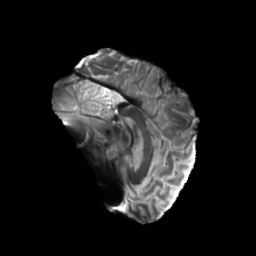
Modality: T2w
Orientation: sagittal
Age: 27
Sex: male
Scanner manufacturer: siemens
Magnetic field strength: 6.98 T
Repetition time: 7.08 s
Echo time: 0.0756 s